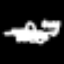
Label: frog